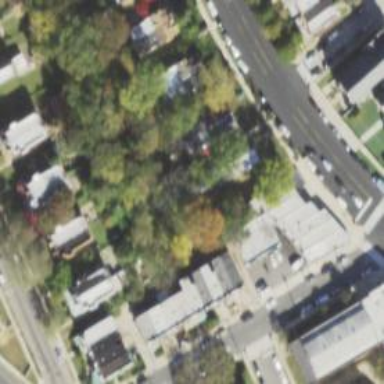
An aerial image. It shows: Alley classified as service road.